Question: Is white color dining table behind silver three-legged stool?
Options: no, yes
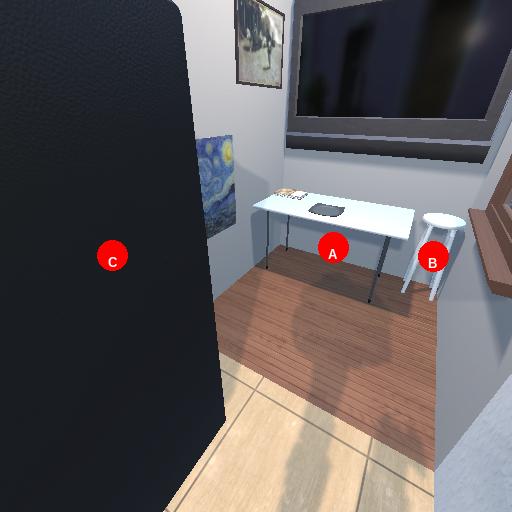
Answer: no